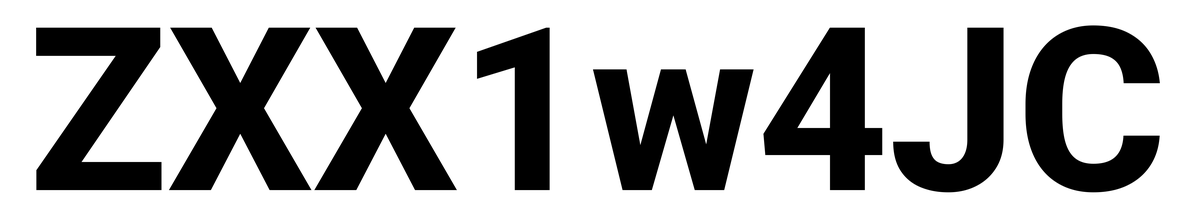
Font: Roboto_ExtraBold